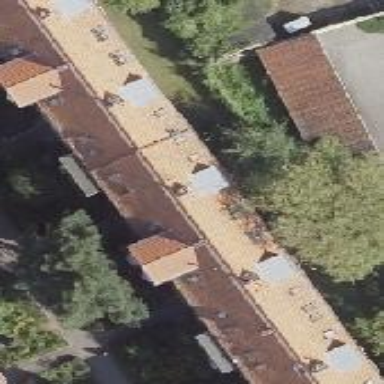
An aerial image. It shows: Apartments building with gable roof oriented across.